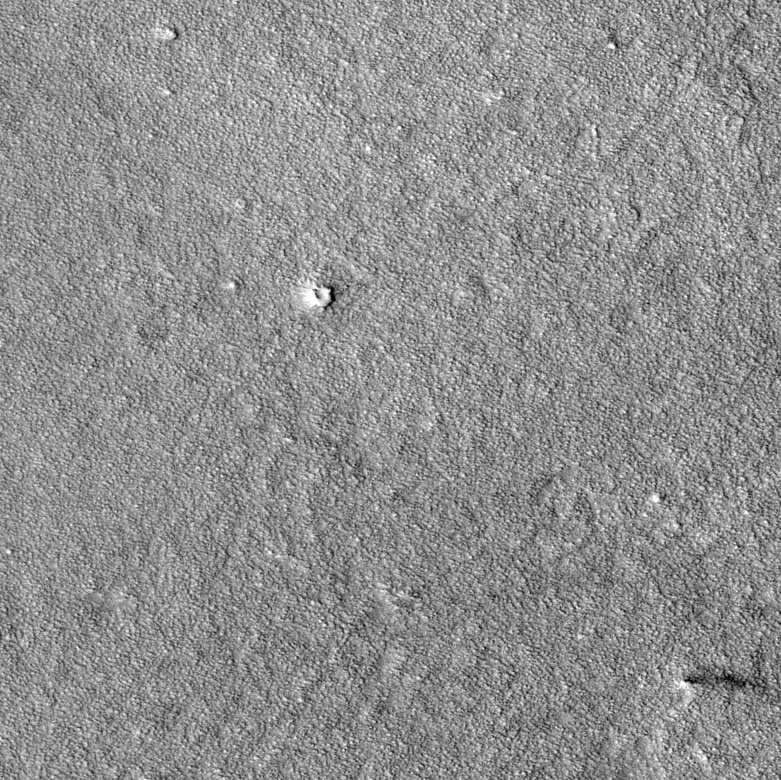
Label: dustdevil